Question: I'm using Sprin Security to get the user details but I don't know how to get the based on the following graphic.

'''
@RequestMapping(value = "/")
public String index(Model model){
Authentication auth = SecurityContextHolder.getContext().getAuthentication();
String username = auth.getName(); // Get the username
model.addAttribute("username", username);
return "index";
}
'''
'''
<span sec:authentication="principal.authorities"></span>
'''
Is there any way to get values from another table?
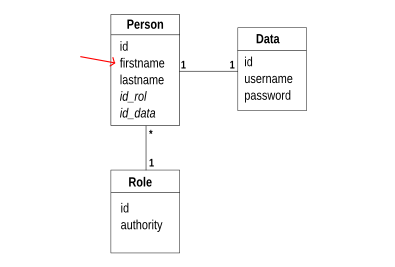
Answer: You might need to do a bit more research for solutions around this but here is my high level advice on how to accomplish this:
Database Schema:
You need to create a foreign key link between Data and Person tables and have one of them store the relationship. e.g. in Person table have data_id column that points to Data table's ID column.
Spring MVC:
Once you create the foreign key link you would need to implement this line in each of your entity classes:
'''
public class Data {
// your existing stuff
@OneToOne(fetch = FetchType.EAGER)
@JoinColumn("person_id")
private Person person;
// getters and setters
}
public class Person {
// your existing stuff
@OneToOne
private Data data;
// getters and setters
}
'''
Then your Controller code:
'''
@RequestMapping(value = "/")
public String index(Model model){
Authentication auth = SecurityContextHolder.getContext().getAuthentication();
String username = auth.getName(); // Get the username
// here you connect to your database and pull out the relevant entity object
Data data = dbDAO.findByUsername(username);
// now pull the person object and allocate it to a new object
Person person = data.getPerson();
// do your transformations or queries on the person object
// or
// pass it to your view layer via
model.addAttribute("person", person);
model.addAttribute("username", username);
return "index";
}
'''
This is one way you can achieve your goal of getting the person and data objects that correlate and then further operate on them,